Field crop: maize
Growth stage: 1
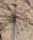
Species: salsola